Question: I want to solve the following equation in python.

It can be implemented in Matlab by fzero function as follows:
'''
K=5;
H=6;
u=100;
fun=@(x) -(K*(-H+log(1+H/x)*(x+H)))/(log(2)*x^2*(log2((x+H)/x))^2*(x+H))+u;
xx=fzero(fun,[1e-3,1])
'''
However, I can't find a suitable function in python. 'scipy.optimize.fsolve' needs the initial value. Moreover, it is always with unexplained errors. Could you please tell me how to implement it in python?
The python code is as follows:
'''
import math
from scipy.optimize import fsolve
K=5
H=6
u=100
def func(x,K,H,u):
return (-(K*(-H+math.log(1+H/x)*(x+H)))/(math.log(2)*(x**2)*(math.log((x+H)/x,2))**2*(x+H))+u)
print(fsolve(func,0.5,args=(K,H,u)))
'''
The error is as follows:
return (-(K*(-H+math.log(1+H/x)(x**2)*(math.log((x+H)/x,2))*(x+H))+u) ValueError: math domain error
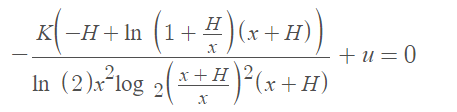
Answer: The problem you have is linked to the initial guess of your root and how it affects the stability of the implementation of the algortihm. For example, if you swap 0.5 by 1e-3, fsolve converges. I propose below an alternative script which makes use of a bracket algorithm and which converges without problems, provided that the root lies within the bracket and that the images of each end of the bracket are of opposite sign. If any of the latter conditions are not enforced, then the algorithm will let you know about it.
'''
from numpy import log, log2
from scipy.optimize import root_scalar
def func(x, K, H, u):
return (u - K * (log(1 + H / x) * (x + H) - H)
/ log(2) / x ** 2 / log2((x + H) / x) ** 2 / (x + H))
sol = root_scalar(func, args=(5, 6, 100), method='toms748', bracket=[1e-3, 1])
print(sol.root, func(sol.root, 5, 6, 100))
# 0.0784837307625566 4.263256414560601e-14
'''